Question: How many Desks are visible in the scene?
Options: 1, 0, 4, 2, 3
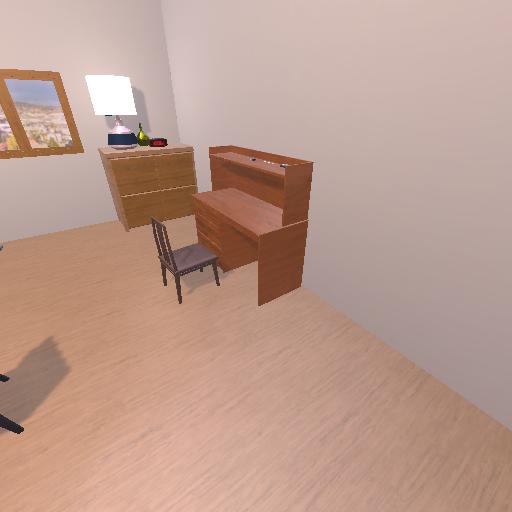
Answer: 1